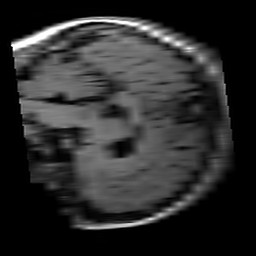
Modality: T1w
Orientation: sagittal
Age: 26
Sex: female
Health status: healthy
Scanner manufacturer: siemens
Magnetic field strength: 3 T
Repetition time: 4.1 s
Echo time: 0.0085 s